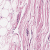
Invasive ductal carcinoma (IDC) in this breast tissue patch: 0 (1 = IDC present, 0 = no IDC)